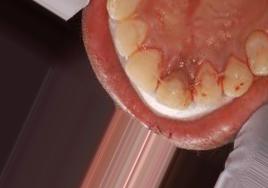
Condition: Tooth Discoloration